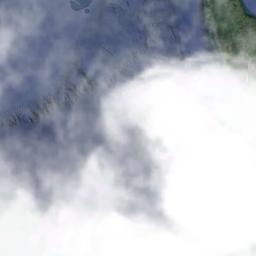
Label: cloud